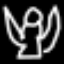
Label: angel